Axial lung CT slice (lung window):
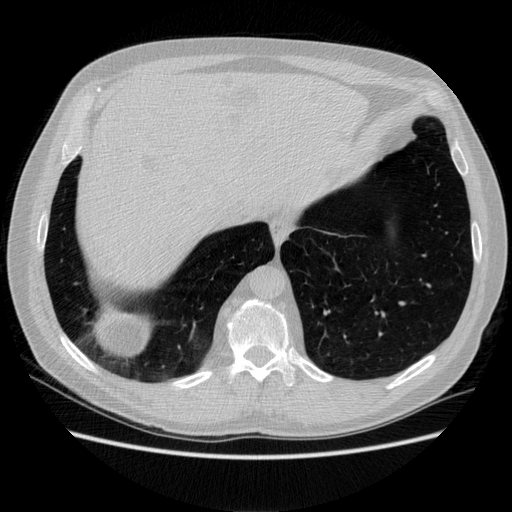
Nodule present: no